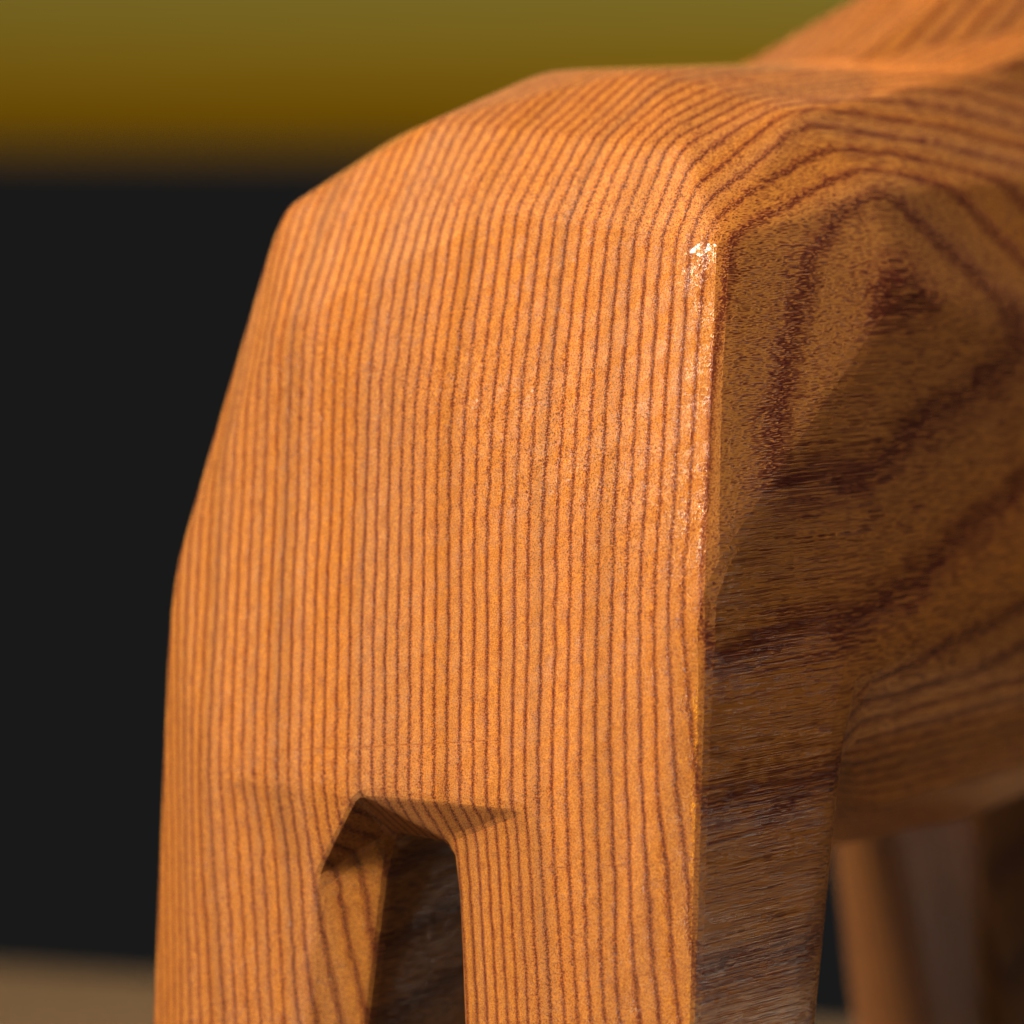
A high quality rendering of a dalahest_oak dalecarlian horse figurine made of varnished dark oak standing on a wooden table in an a sunset landscape with sunset lighting,extreme close-up from rear right side,  macro, 150 mm, f 16, bokeh